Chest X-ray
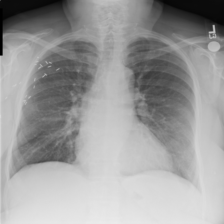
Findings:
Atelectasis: negative
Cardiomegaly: negative
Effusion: negative
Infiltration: negative
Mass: negative
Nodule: negative
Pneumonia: negative
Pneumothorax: negative
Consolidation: negative
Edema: negative
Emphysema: negative
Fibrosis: negative
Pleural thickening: negative
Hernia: negative